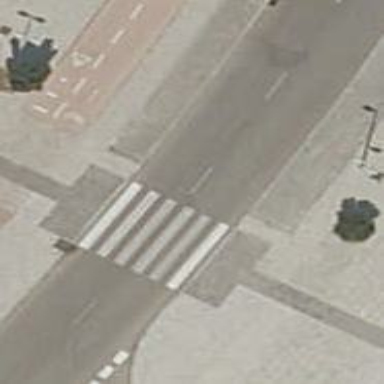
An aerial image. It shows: Uncontrolled road crossing.